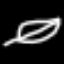
Label: leaf